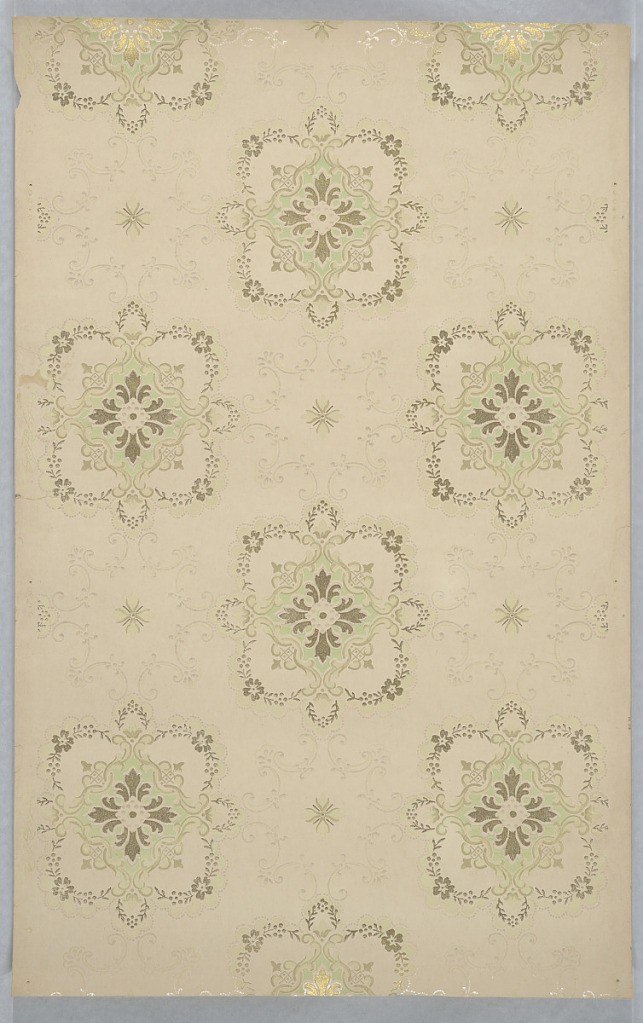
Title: Ceiling paper
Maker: Liberty Wall Paper Company, Schuylerville, New York
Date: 1905–1915
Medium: Machine-printed paper, liquid mica
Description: Squarish medallion with four round projectiles and quatrefoil center, alternated with roundish medallion composed of C scrolls. Printed in green and metallic gold on off-white or tan ground.